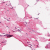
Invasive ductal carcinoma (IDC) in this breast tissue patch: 0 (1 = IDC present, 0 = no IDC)